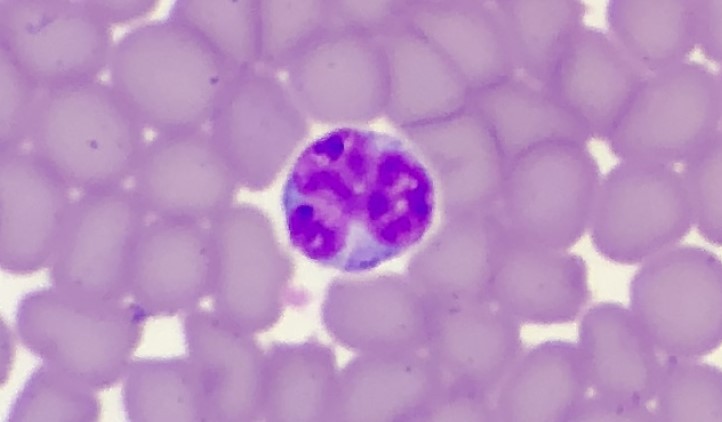
White blood cell type: Neutrophil